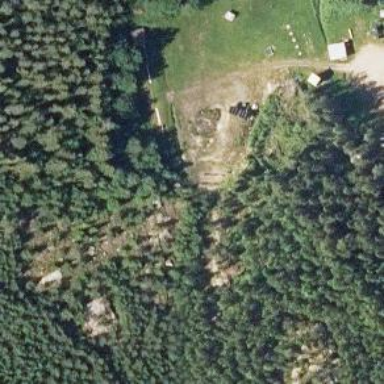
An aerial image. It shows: Shooting ground for the sport of shooting.